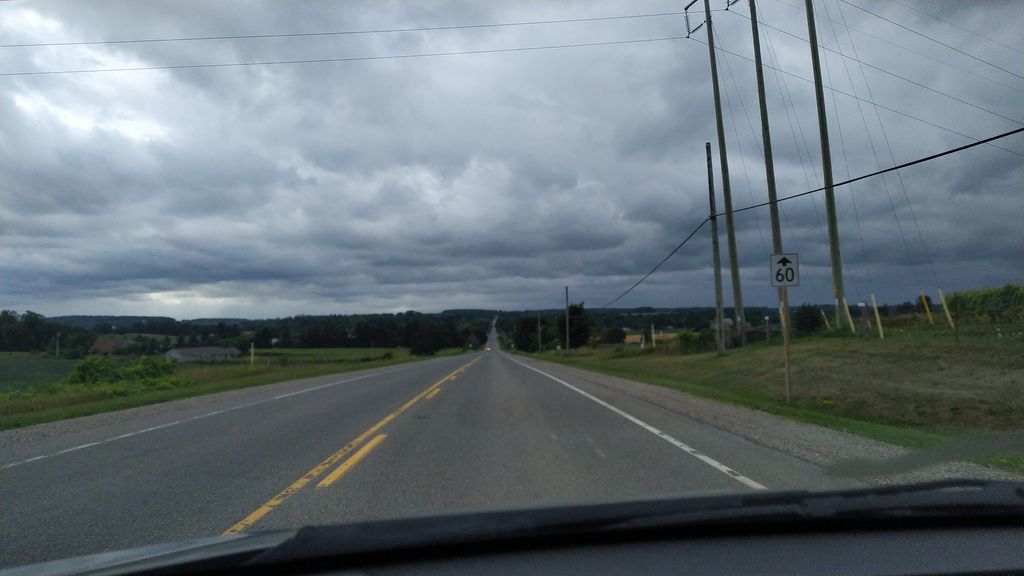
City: kitchener-waterloo